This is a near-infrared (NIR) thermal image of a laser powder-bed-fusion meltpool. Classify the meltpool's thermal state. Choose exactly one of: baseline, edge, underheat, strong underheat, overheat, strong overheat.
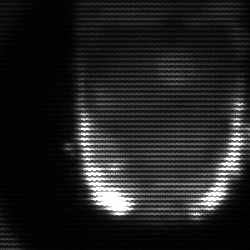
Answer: baseline